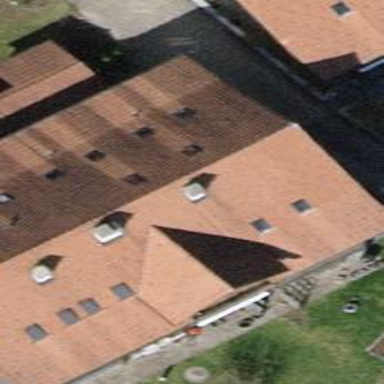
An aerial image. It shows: Building with gabled roof in dark salmon color. The roof is oriented across the building.